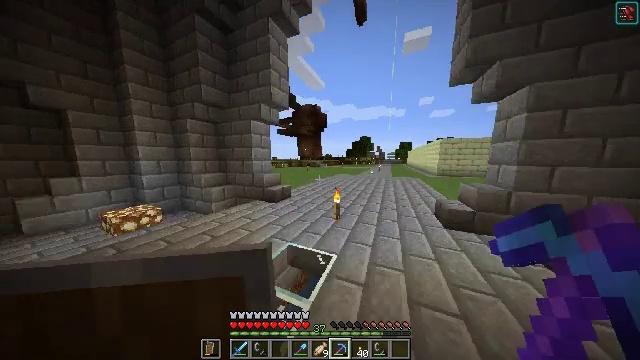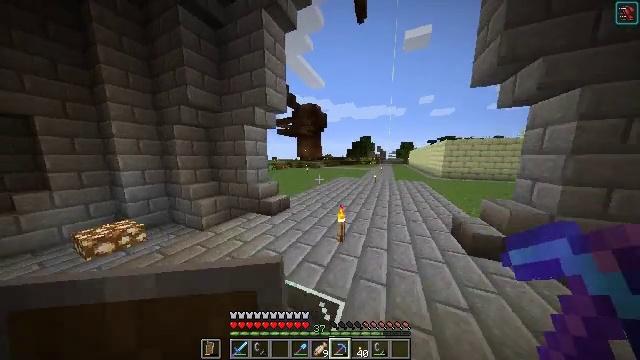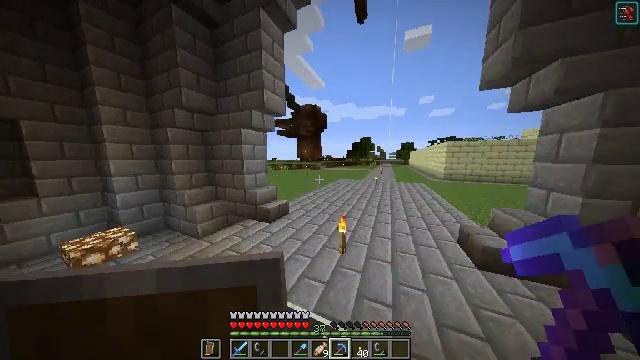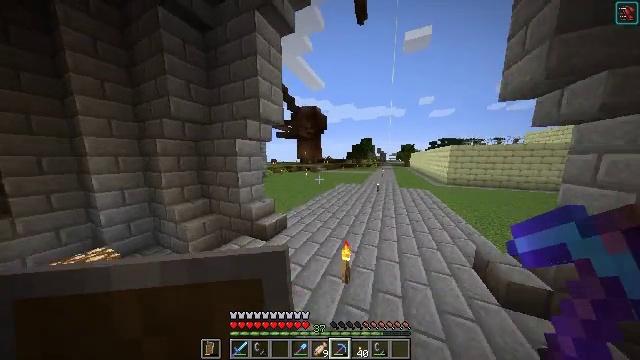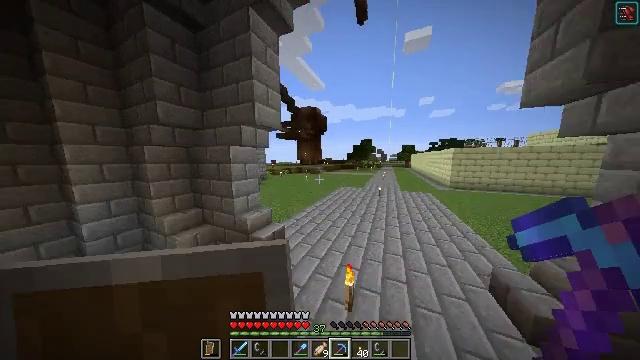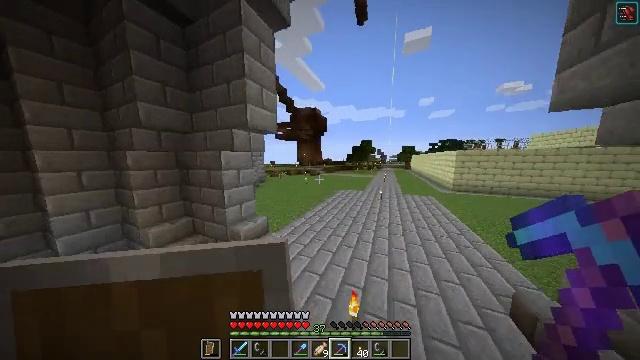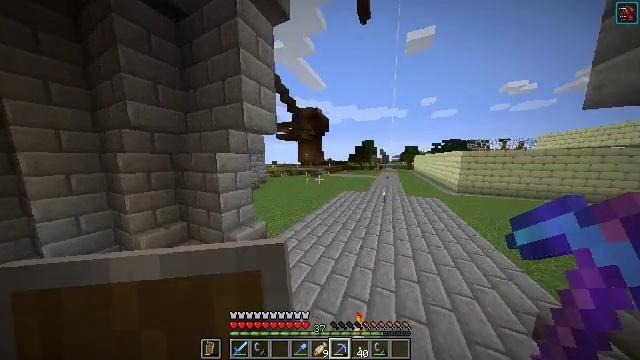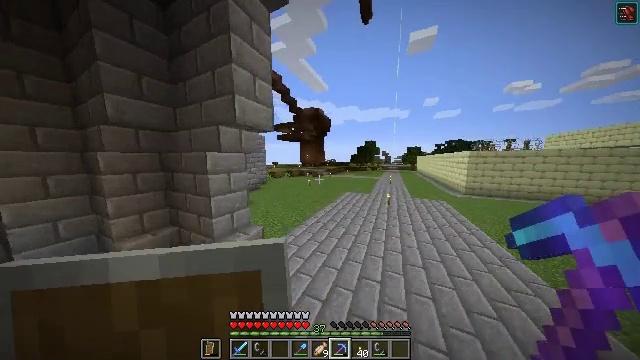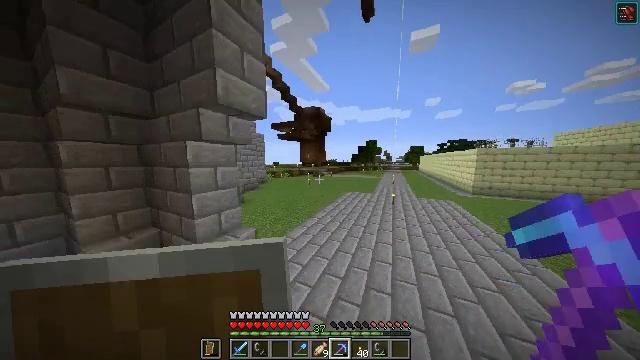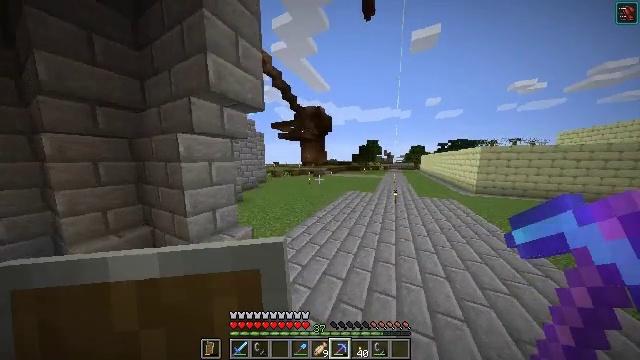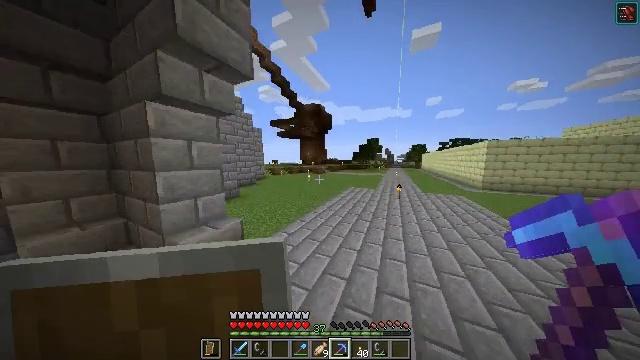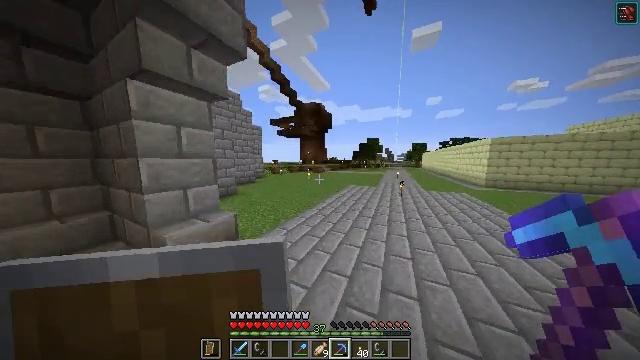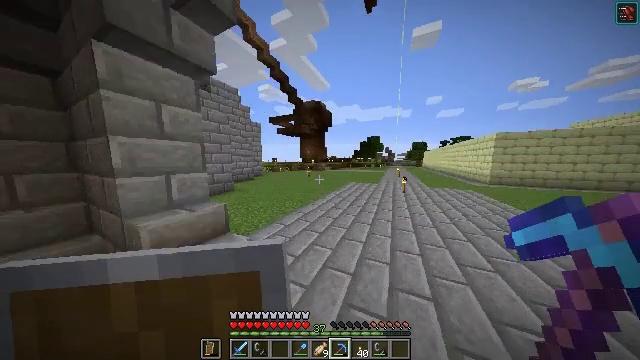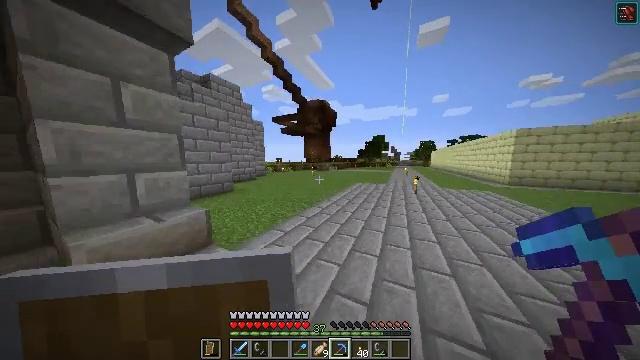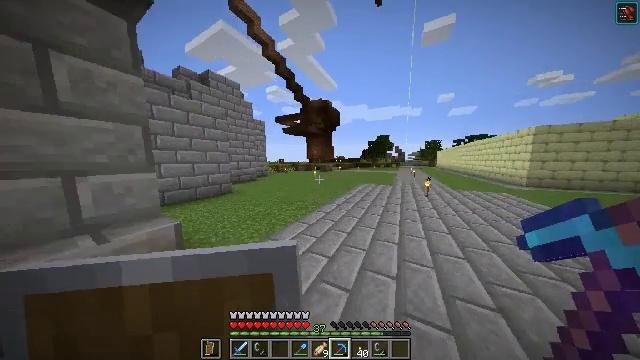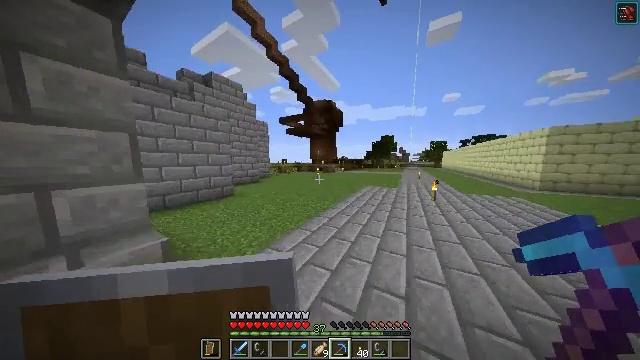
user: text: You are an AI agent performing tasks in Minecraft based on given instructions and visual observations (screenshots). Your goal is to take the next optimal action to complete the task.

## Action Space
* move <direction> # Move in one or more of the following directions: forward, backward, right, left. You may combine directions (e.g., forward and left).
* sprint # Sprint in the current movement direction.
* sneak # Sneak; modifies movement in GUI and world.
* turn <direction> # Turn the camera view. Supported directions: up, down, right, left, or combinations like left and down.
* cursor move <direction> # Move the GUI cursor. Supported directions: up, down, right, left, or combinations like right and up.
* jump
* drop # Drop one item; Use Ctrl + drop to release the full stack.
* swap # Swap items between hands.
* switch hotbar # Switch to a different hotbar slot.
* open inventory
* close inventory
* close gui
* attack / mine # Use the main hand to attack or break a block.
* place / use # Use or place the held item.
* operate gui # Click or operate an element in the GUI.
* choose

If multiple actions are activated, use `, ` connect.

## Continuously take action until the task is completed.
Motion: motion action
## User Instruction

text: Collect crimson fungus by left-clicking.
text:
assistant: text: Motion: move forward, jump
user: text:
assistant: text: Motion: move forward, jump
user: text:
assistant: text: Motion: move forward, jump
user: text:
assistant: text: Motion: move forward
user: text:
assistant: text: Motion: move forward
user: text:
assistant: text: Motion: move forward
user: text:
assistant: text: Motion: move forward
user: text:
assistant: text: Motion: move forward
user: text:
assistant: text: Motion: move forward
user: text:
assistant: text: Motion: move forward
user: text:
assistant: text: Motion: move forward
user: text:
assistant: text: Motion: move forward
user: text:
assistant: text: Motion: move forward, turn left
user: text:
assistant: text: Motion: move forward, turn left
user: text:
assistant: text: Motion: move forward, turn left, jump
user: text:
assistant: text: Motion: move forward, turn left, jump
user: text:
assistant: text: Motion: move forward, turn left, jump
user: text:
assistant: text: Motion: move forward, jump
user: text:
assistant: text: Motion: move forward, jump
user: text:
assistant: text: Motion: move forward, jump
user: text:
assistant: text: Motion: move forward, jump
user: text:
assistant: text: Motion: move forward, jump
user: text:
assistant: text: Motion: move forward, jump
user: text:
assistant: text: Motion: move forward, jump
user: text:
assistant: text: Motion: move forward, jump
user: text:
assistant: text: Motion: move forward, jump
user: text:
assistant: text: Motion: move forward, jump
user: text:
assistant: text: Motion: move forward, turn left, jump
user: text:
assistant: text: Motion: move forward, jump
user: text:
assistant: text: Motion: move forward, jump